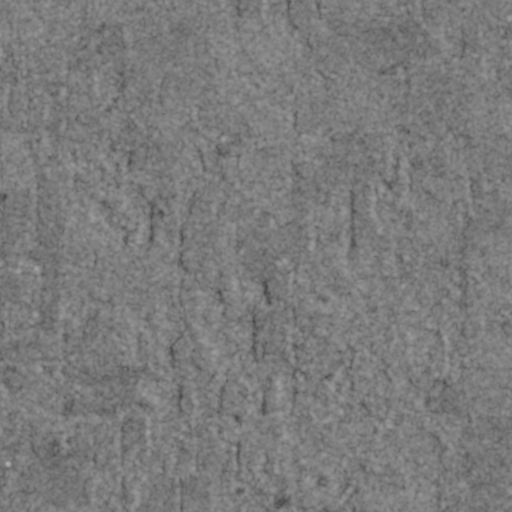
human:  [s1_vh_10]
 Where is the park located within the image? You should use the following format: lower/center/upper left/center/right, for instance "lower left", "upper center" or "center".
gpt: The park is located in the upper right of the image.
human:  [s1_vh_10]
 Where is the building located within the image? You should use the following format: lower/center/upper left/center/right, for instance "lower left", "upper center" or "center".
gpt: There is no building in the image.

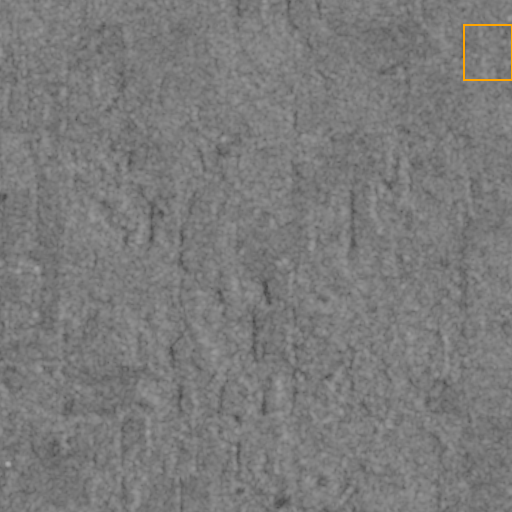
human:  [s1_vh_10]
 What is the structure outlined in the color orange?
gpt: The structure outlined in orange is a park.
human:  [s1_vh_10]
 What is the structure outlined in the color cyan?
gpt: There is no cyan outline.